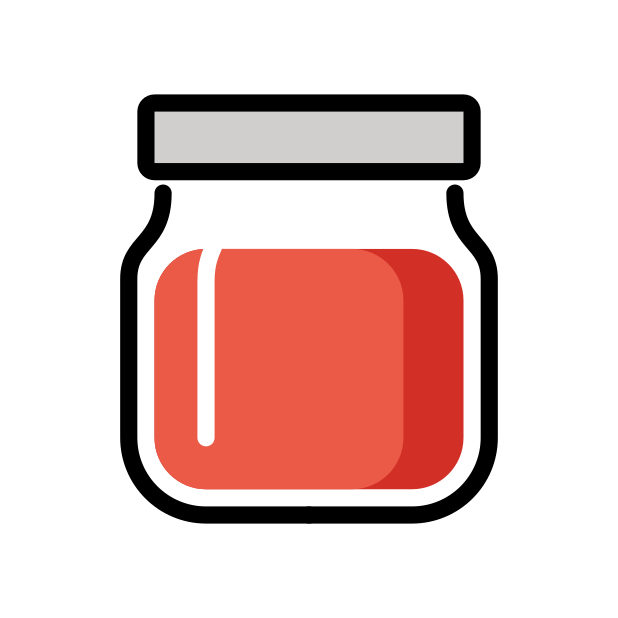
jar with red content